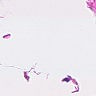
Metastatic tissue present: no